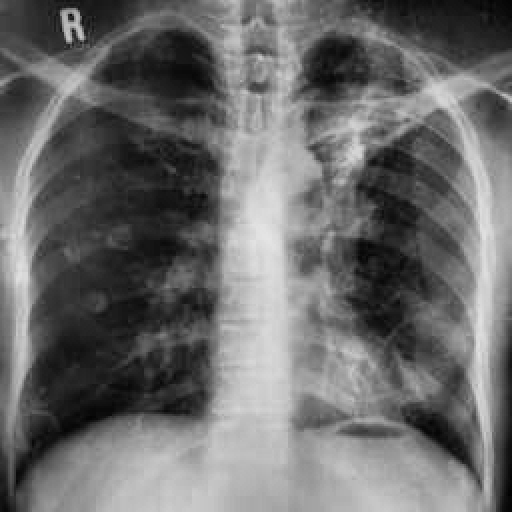
Finding: TUBERCULOSIS